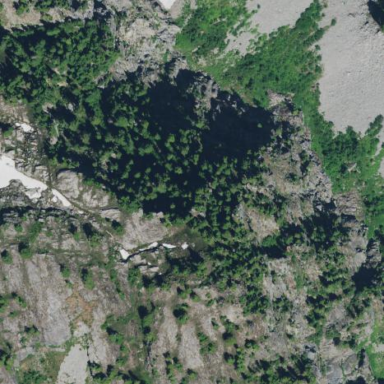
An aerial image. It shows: Cliff in nature.